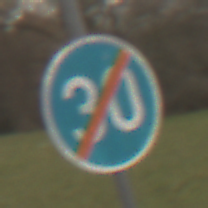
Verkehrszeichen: EndeMindestgeschwindigkeit
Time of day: Midday
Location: Outdoor (Nature)
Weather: Overcast
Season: NotSpecified
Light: Natural